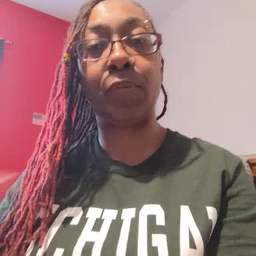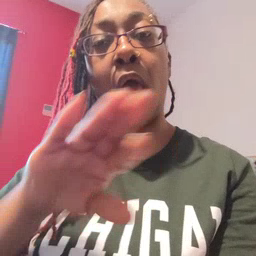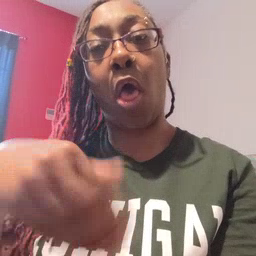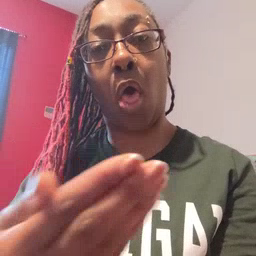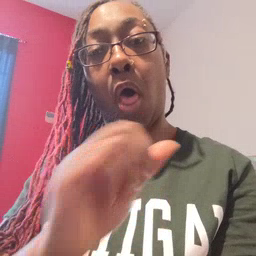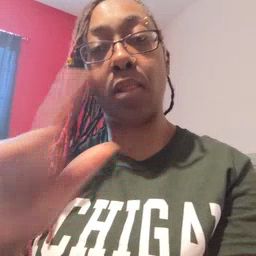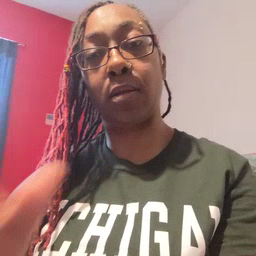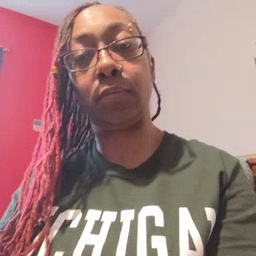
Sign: all